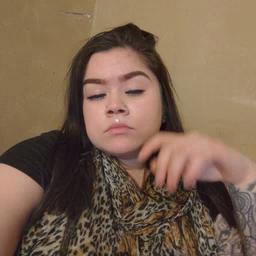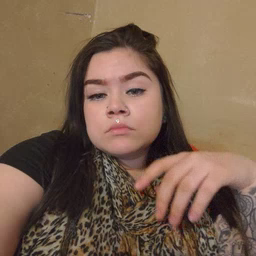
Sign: for